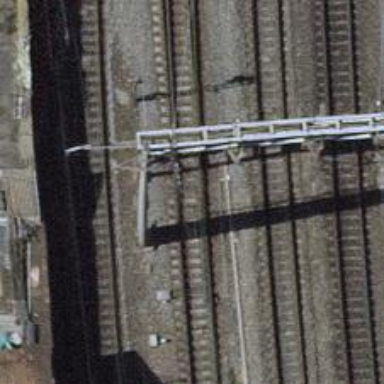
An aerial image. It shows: Railway signal.